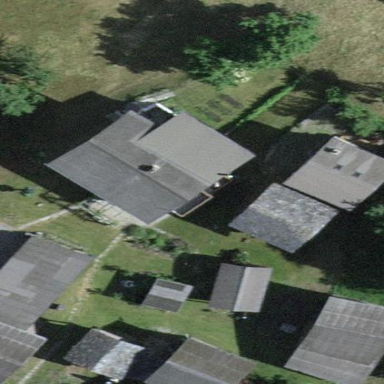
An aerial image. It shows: Simple and straightforward house.